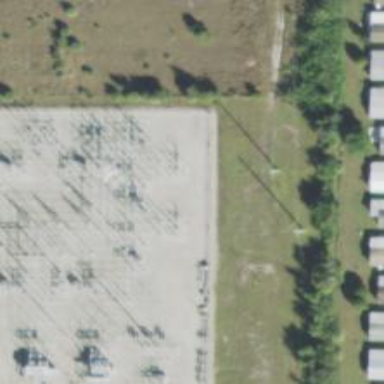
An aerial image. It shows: Switch used for power control.